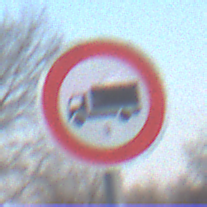
Verkehrszeichen: VerbotFuerKraftfahrzeugeUeberDreiKommaFuenfTonnen
Umgebung: Outdoor, Suburban
Tageszeit: SunriseSunset
Wetter: PartlyCloudy
Licht: Natural
Jahreszeit: Winter
Kontrast: MediumContrast